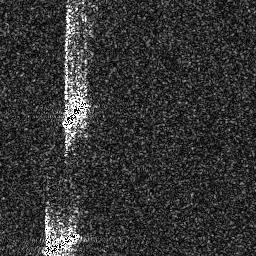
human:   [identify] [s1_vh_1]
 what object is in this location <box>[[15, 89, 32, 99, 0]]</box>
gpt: <ref>1 medium ship at the bottom left</ref>